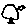
Label: bird